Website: walmart
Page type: account-selection
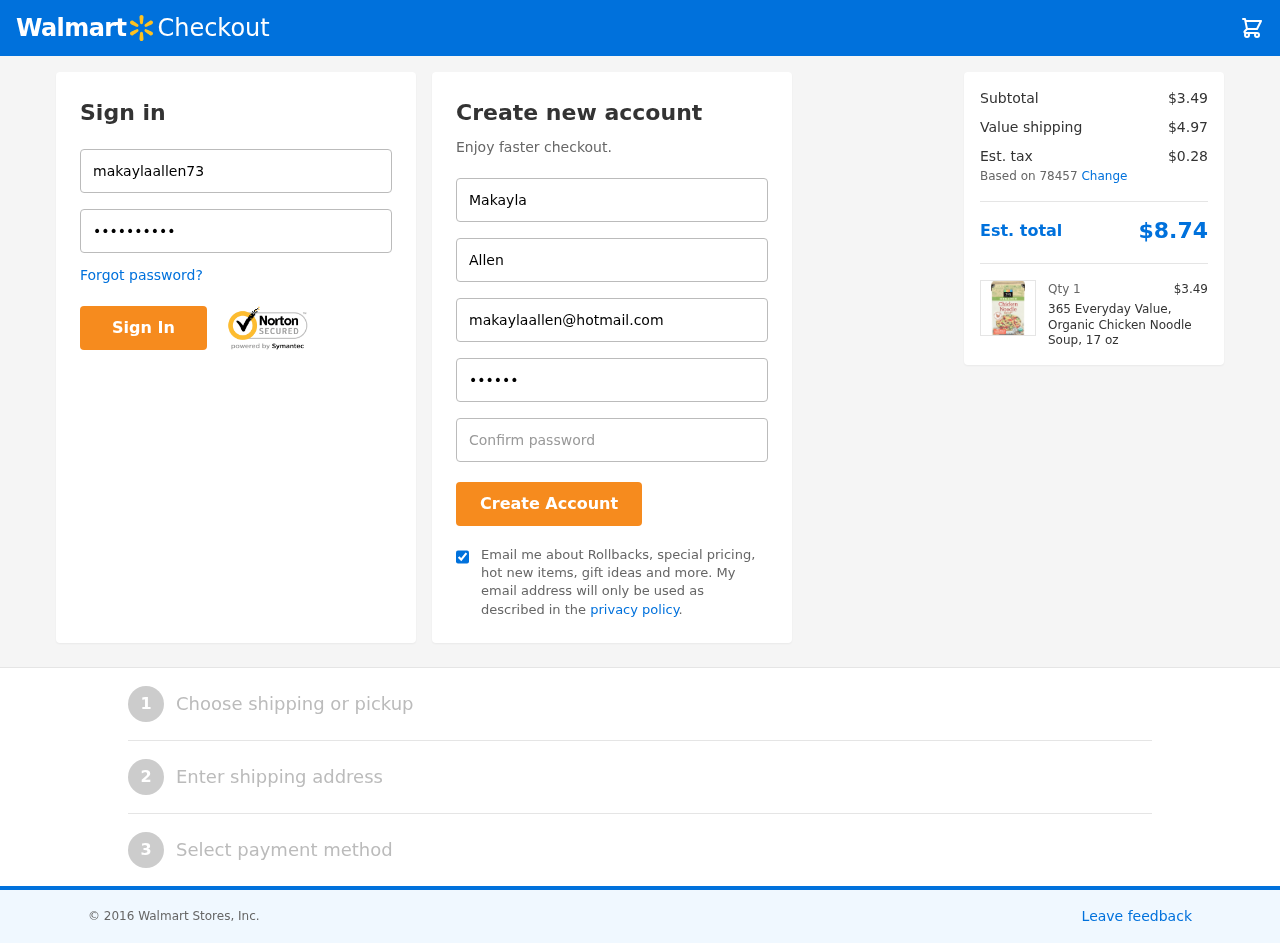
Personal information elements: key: PII_EMAIL
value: makaylaallen@hotmail.com
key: PII_FIRSTNAME
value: Makayla
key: PII_LASTNAME
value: Allen
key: PII_LOGIN_USERNAME
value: makaylaallen73
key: PII_POSTCODE
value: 78457
Product elements: key: PRODUCT1_NAME
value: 365 Everyday Value, Organic Chicken Noodle Soup, 17 oz
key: PRODUCT1_PRICE
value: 3.49
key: PRODUCT1_QUANTITY
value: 1
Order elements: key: ORDER_SUBTOTAL
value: $3.49
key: ORDER_SHIPPING_COST
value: $4.97
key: ORDER_TAX
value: $0.28
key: ORDER_TOTAL
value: $8.74